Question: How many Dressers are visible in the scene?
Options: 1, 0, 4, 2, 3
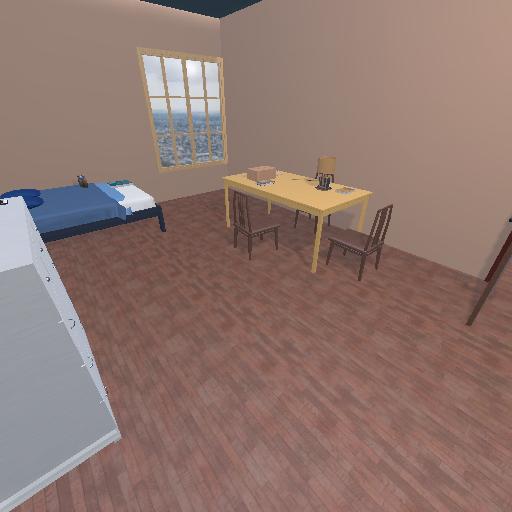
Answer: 1